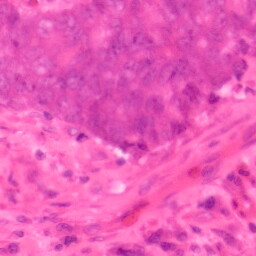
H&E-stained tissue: Colon